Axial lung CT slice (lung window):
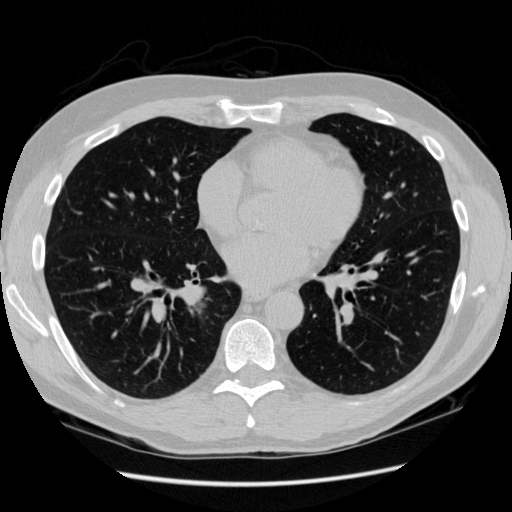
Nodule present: no